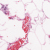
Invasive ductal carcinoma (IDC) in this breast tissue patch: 0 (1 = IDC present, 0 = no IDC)